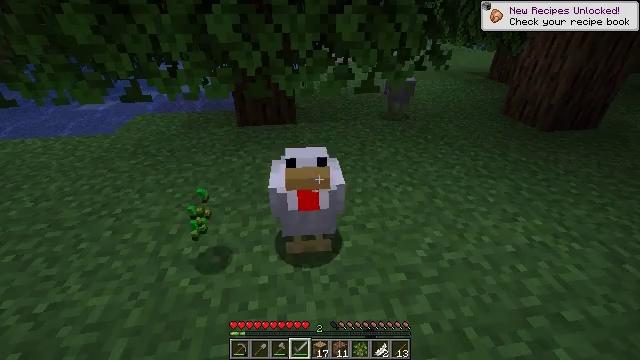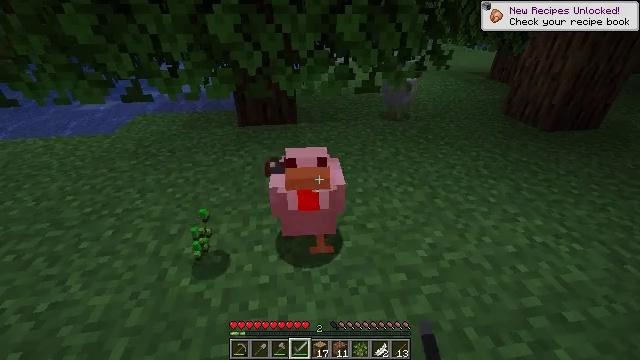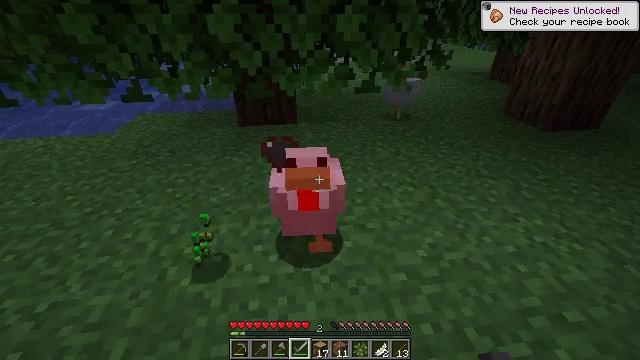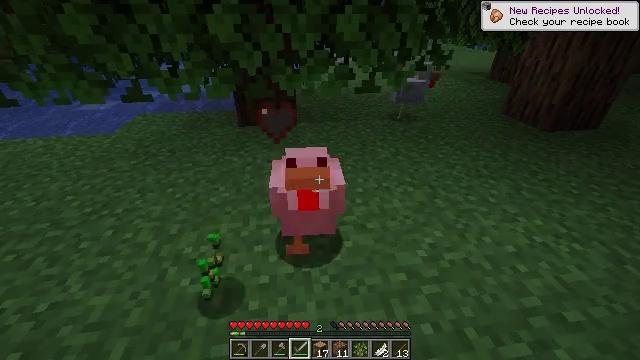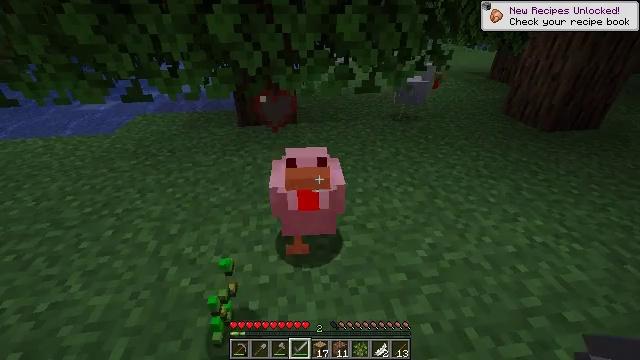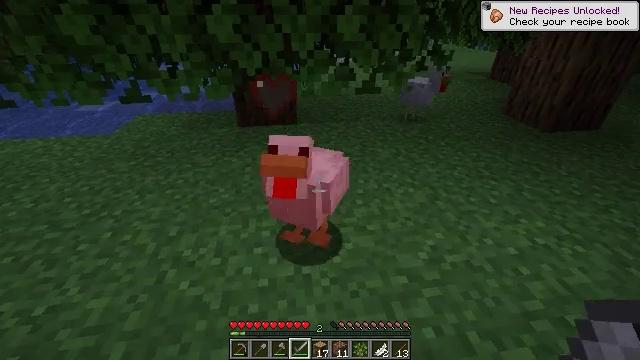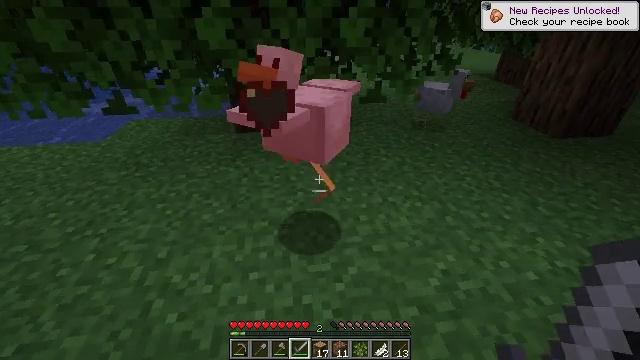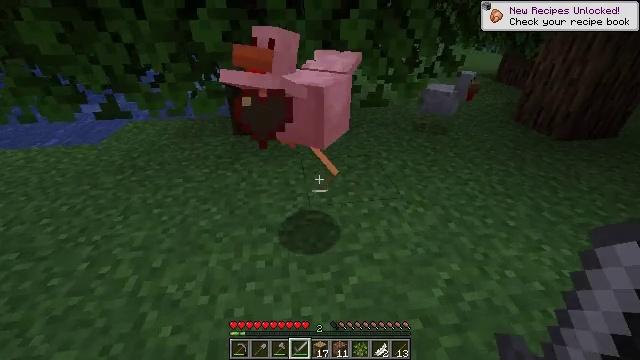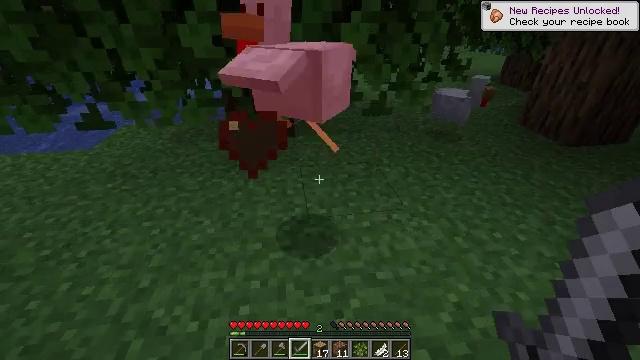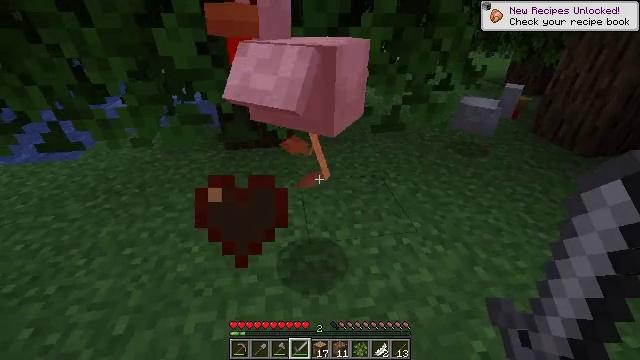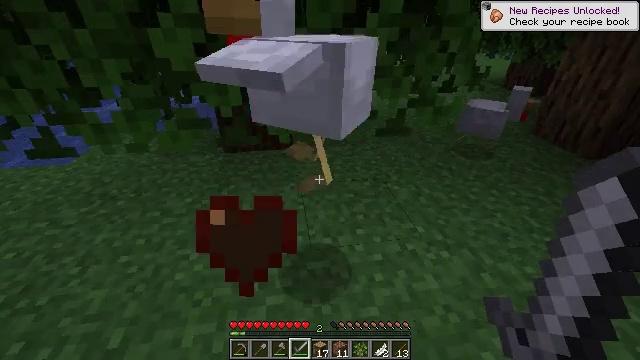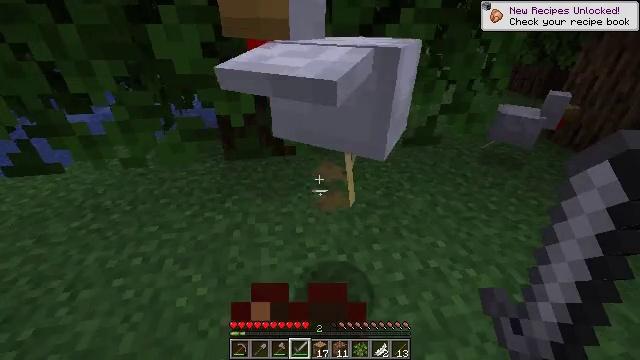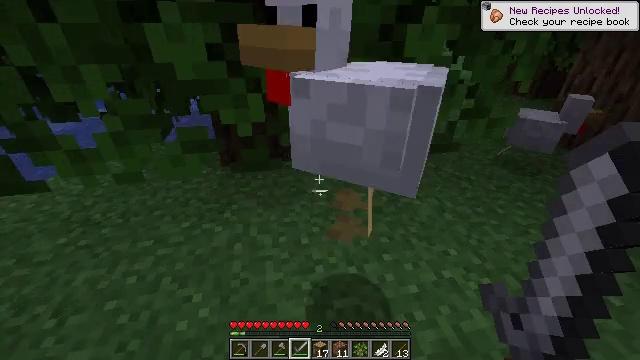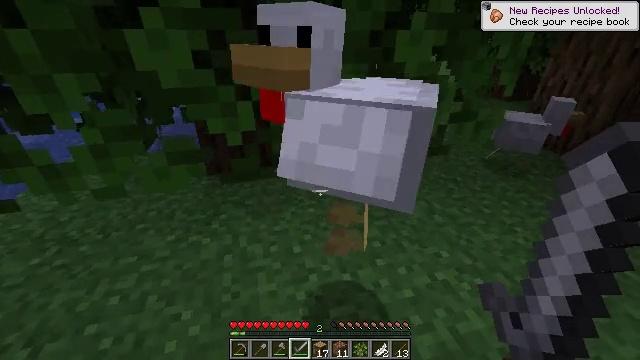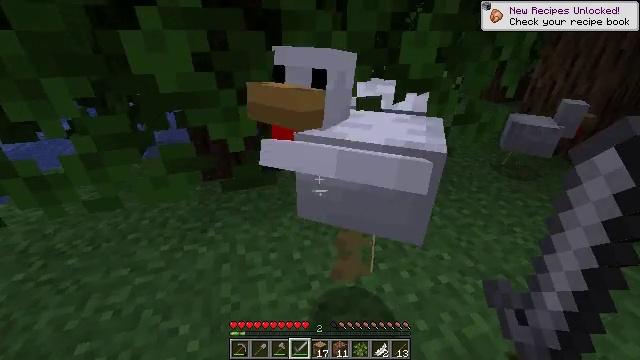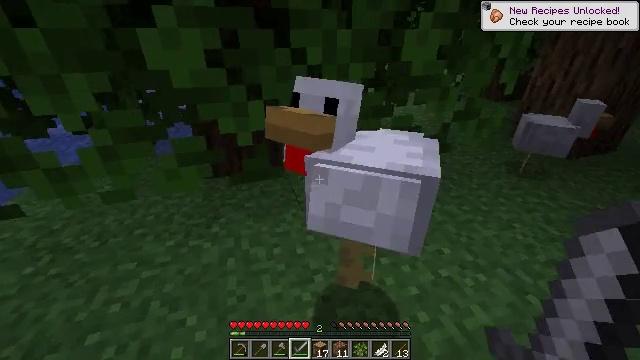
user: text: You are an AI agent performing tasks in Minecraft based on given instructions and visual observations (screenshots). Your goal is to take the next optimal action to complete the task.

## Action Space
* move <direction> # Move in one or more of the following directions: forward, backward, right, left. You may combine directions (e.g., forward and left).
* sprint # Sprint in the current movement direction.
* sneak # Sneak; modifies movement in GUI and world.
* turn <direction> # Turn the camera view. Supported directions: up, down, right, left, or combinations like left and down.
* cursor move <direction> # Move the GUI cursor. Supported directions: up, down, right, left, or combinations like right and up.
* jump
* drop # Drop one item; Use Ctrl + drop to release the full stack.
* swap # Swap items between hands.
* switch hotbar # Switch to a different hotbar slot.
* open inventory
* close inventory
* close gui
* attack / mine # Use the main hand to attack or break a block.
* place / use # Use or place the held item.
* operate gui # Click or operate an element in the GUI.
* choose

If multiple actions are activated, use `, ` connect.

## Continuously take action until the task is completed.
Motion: motion action
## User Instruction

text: Hunt animals.
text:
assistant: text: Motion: no_op
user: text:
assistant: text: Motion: no_op
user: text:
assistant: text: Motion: no_op
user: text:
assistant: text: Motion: no_op
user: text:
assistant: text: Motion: move forward
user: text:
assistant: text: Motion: move forward
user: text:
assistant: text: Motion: move forward
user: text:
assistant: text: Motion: move forward
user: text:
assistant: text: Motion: move forward and move left
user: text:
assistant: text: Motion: move forward and move left
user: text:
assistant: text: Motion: move forward and move left
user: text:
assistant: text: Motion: turn right
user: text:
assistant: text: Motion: turn right and up
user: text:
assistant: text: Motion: turn right
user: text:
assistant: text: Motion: move back, attack / mine
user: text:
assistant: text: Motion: move back, attack / mine
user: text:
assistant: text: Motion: move back, attack / mine
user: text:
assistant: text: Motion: move back, turn right, attack / mine
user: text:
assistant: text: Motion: move back
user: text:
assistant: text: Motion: turn right and down
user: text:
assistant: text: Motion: turn right
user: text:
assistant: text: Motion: turn right
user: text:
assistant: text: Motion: move forward, turn right
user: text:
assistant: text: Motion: move forward, turn right
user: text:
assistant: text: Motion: move forward, turn right
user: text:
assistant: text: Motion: move forward, turn right
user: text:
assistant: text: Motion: move forward and move left, turn right
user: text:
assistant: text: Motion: move forward and move left, turn right
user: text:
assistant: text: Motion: move forward and move left, turn right
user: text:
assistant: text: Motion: move forward and move left, turn right